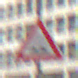
Verkehrszeichen: UnebeneFahrbahn
Umgebung: Outdoor, Urban
Tageszeit: Midday
Wetter: Overcast
Licht: Natural
Jahreszeit: NotSpecified
Kontrast: LowContrast